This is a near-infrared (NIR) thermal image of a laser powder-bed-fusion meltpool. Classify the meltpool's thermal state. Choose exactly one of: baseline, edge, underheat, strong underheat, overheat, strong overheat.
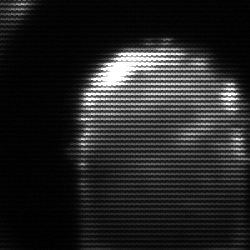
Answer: edge